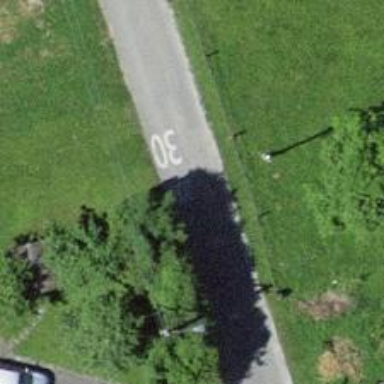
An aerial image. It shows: Residential road with asphalt surface.